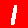
Digit: 1